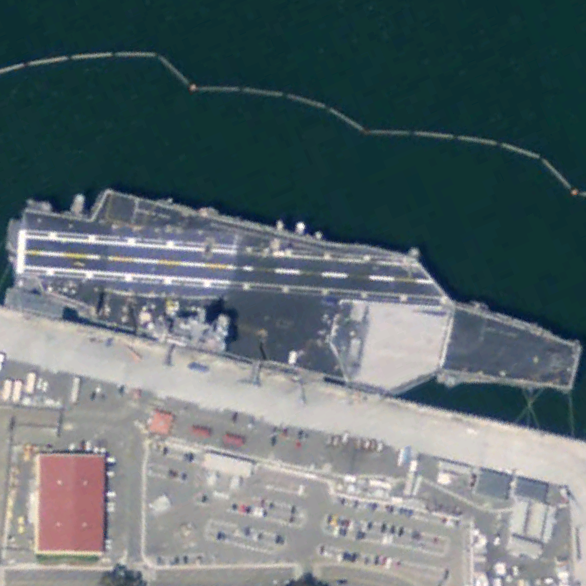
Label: aircraft_carrier